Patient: sex F, age 26
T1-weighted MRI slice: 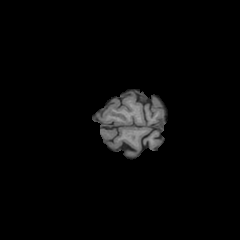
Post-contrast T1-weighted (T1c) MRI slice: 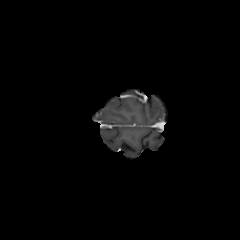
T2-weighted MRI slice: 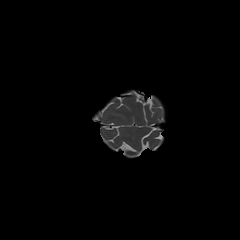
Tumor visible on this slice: no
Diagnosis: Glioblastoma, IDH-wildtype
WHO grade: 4